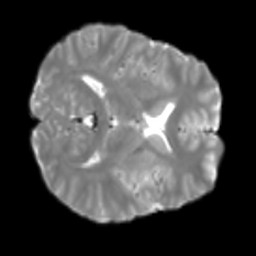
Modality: T2w
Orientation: axial
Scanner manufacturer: siemens
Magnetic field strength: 3 T
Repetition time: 4 s
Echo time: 0.0594 s